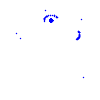
Particle: kaon